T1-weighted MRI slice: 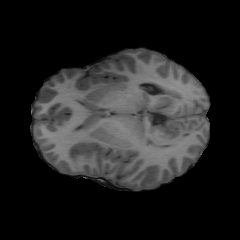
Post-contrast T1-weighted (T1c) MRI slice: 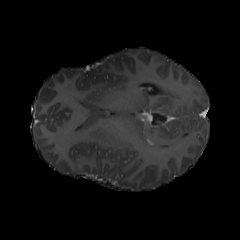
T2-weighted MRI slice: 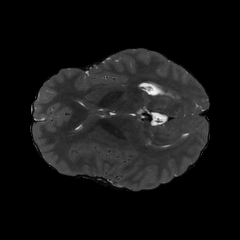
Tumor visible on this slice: no